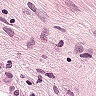
Metastatic tissue present: yes